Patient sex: M
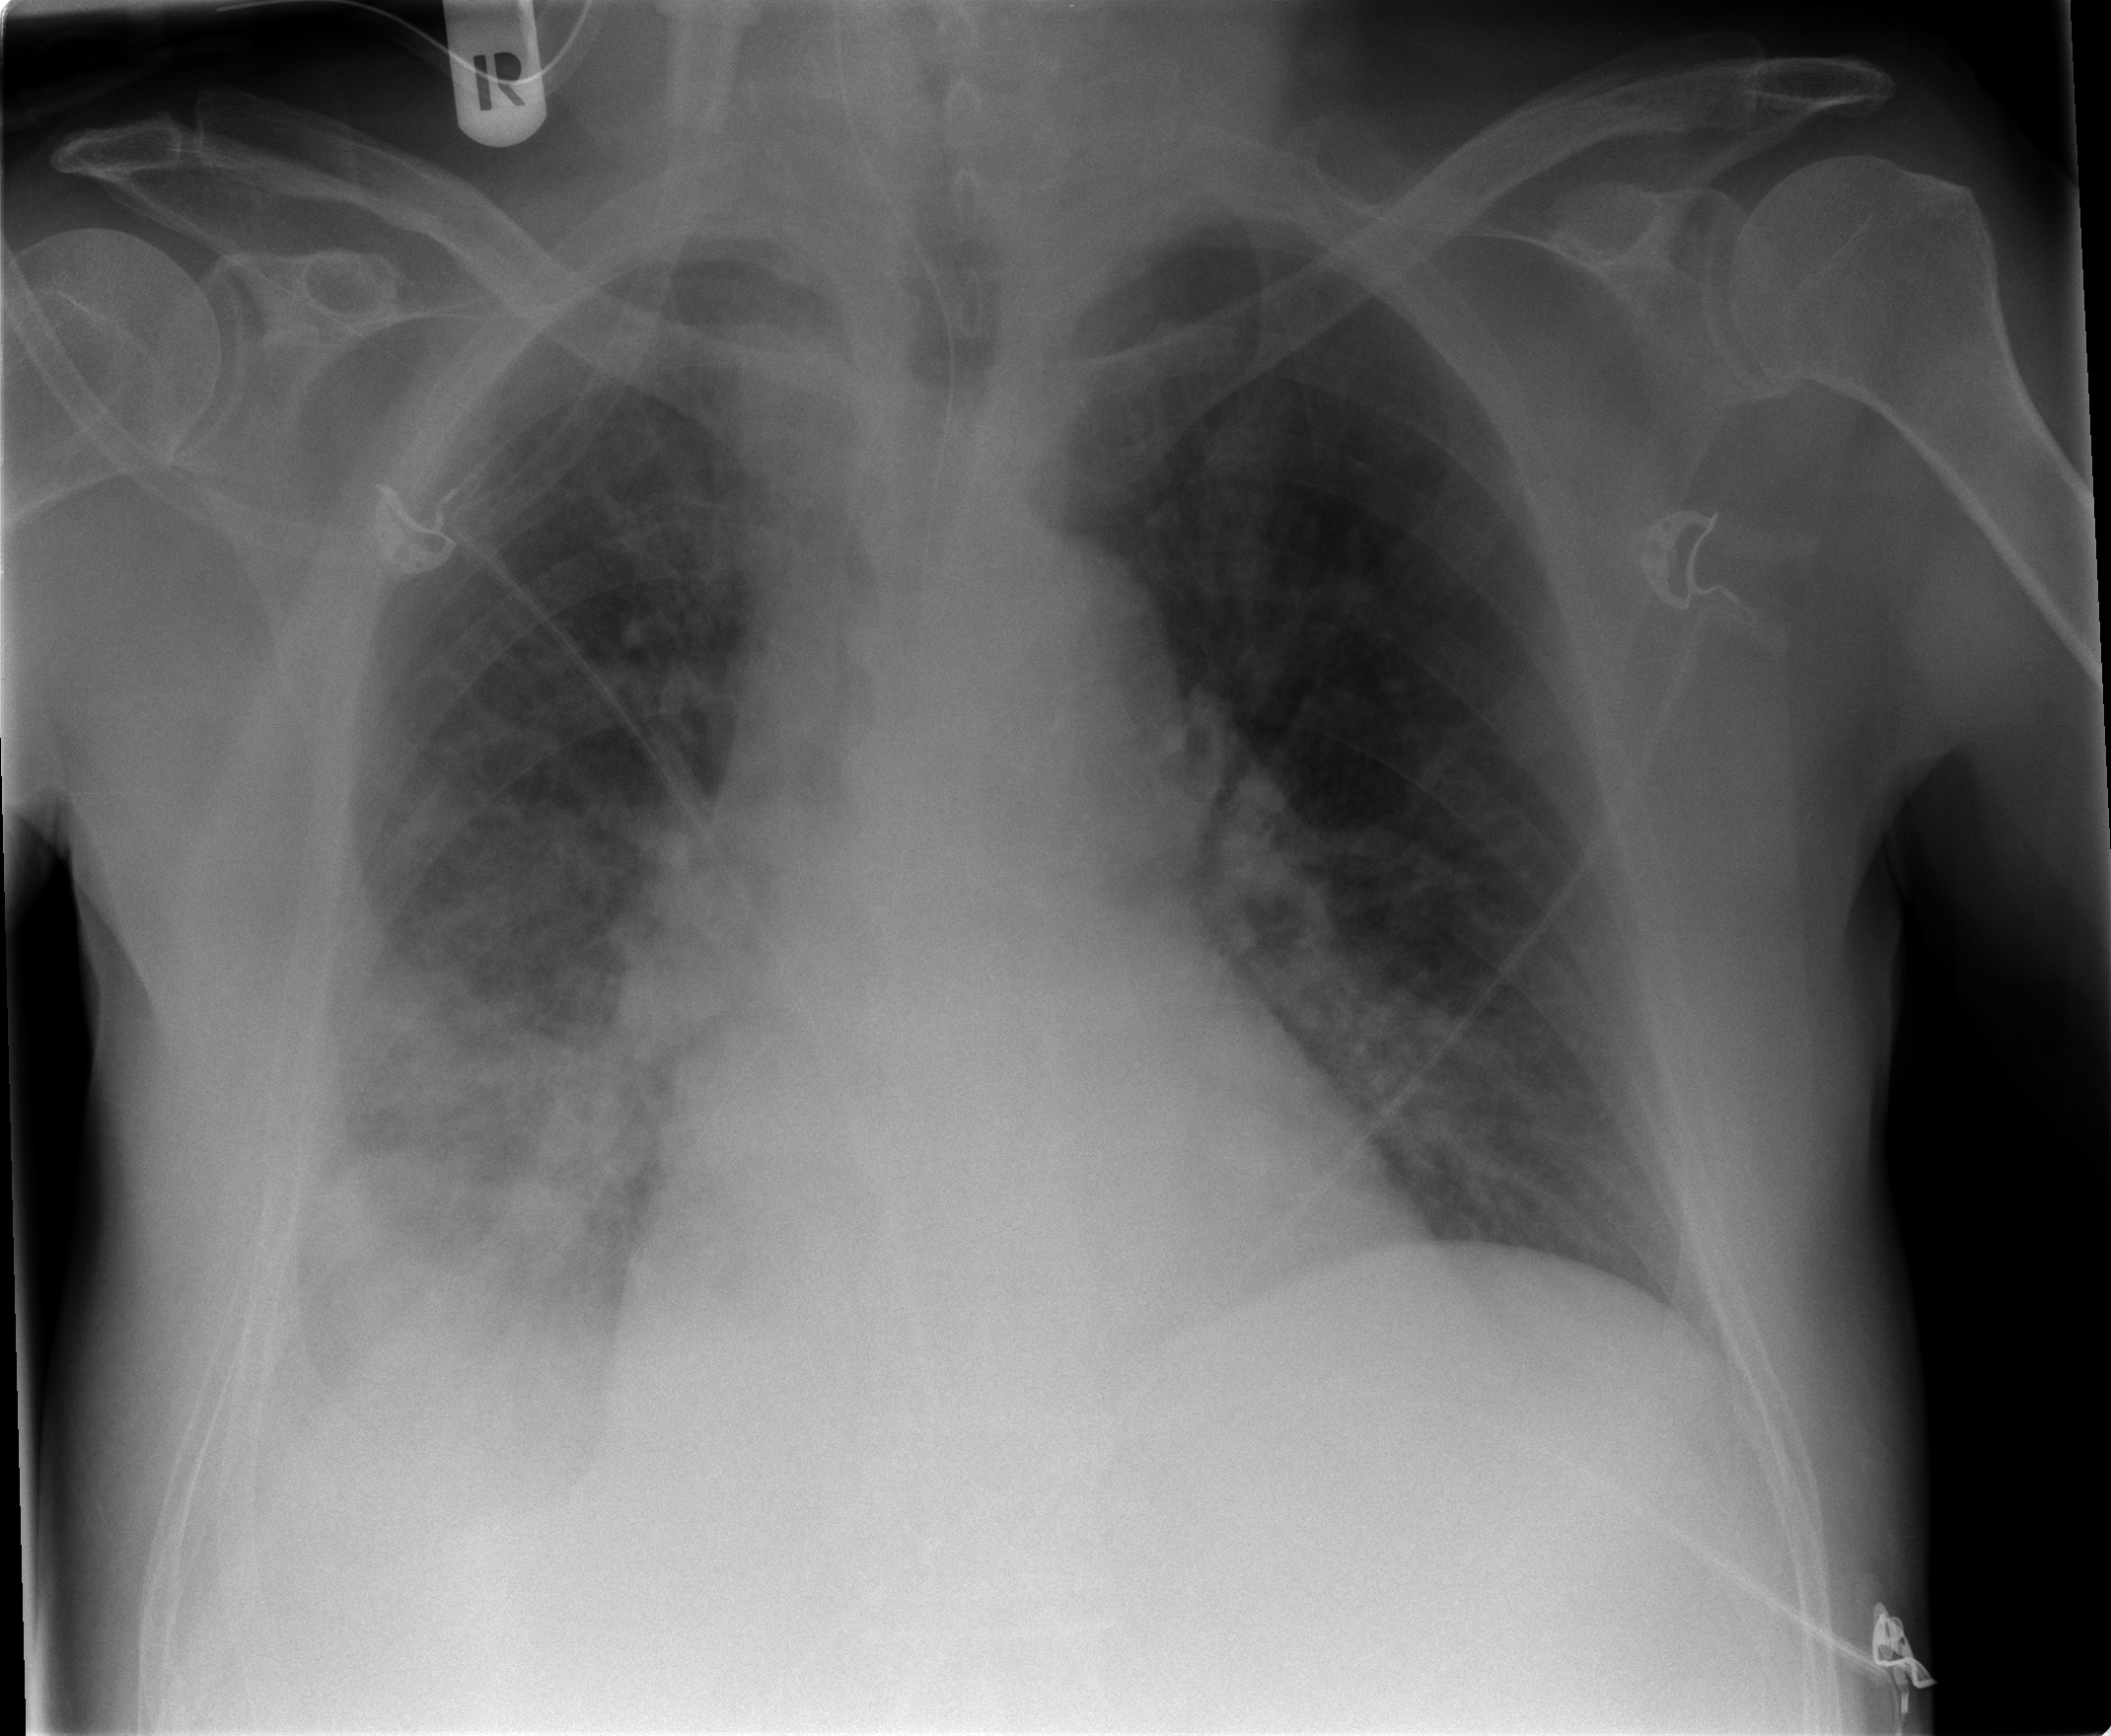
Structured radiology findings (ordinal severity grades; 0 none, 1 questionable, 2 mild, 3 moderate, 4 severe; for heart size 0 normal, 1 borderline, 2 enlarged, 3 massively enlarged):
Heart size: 1
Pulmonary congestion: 2
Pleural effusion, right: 2
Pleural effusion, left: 0
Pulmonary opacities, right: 3
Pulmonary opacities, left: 0
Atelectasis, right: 2
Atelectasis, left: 2